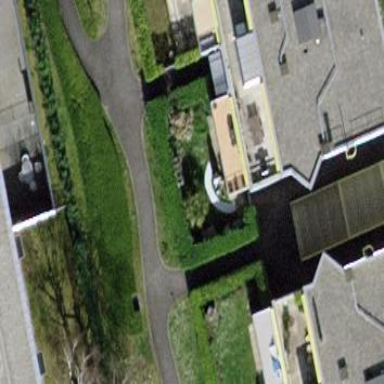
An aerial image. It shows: Garden enclosed by fence.